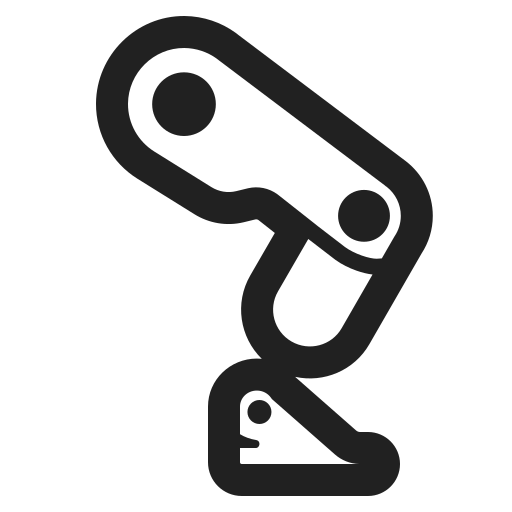
mechanical leg high contrast